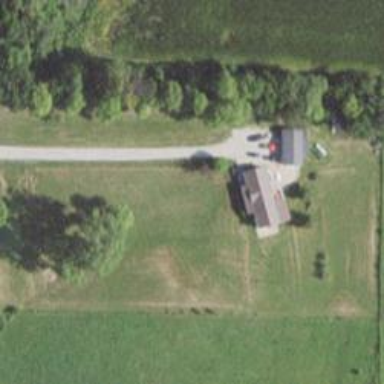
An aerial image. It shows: Driveway.